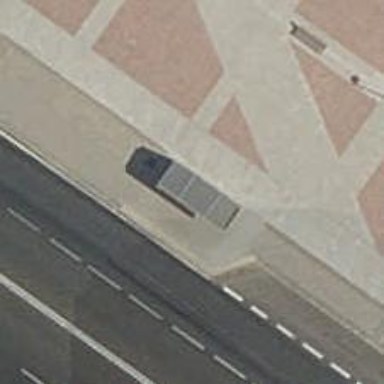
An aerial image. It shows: Bus stop with platform for public transport.